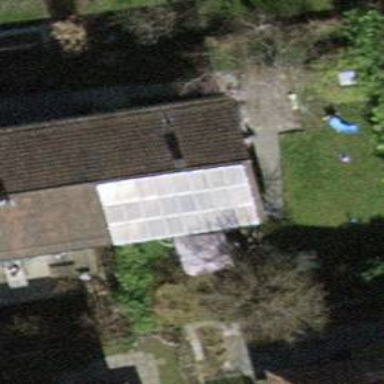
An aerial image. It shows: Solar photovoltaic panel generator.